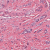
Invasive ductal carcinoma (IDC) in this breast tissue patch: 1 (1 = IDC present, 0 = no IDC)